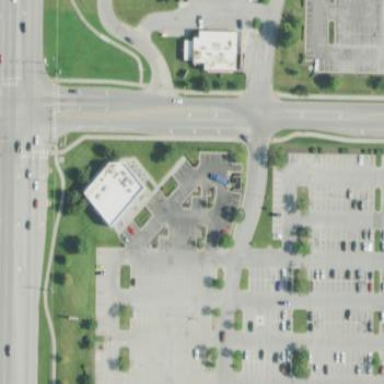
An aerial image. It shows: Retail area.